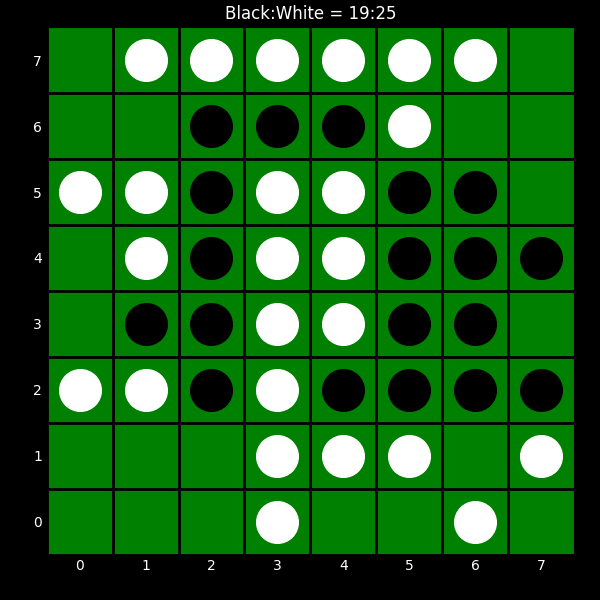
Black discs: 19
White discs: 25